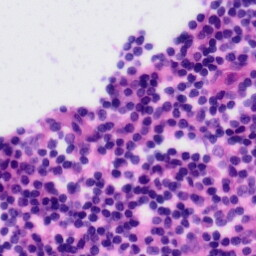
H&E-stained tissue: Tonsil